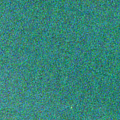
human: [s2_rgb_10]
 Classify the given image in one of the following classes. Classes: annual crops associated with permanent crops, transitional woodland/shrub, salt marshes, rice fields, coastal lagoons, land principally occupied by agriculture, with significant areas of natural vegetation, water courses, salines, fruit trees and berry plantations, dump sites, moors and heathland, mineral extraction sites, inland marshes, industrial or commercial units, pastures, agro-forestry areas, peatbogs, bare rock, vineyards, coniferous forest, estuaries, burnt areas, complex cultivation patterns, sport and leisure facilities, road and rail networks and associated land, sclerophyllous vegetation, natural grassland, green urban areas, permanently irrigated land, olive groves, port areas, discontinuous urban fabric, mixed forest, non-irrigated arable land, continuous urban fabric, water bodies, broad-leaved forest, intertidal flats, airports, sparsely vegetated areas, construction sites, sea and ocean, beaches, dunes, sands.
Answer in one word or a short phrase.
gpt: sea and ocean